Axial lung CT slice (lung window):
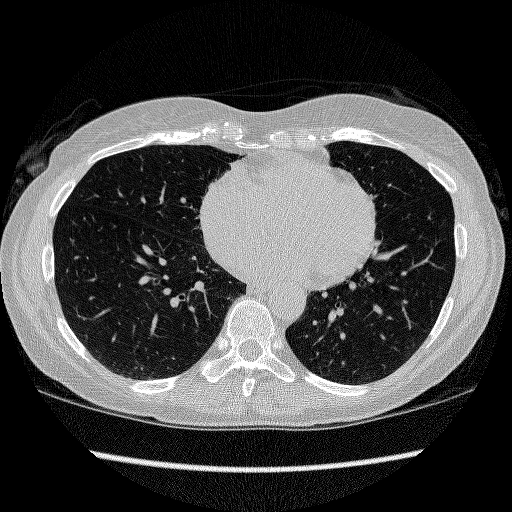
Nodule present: no